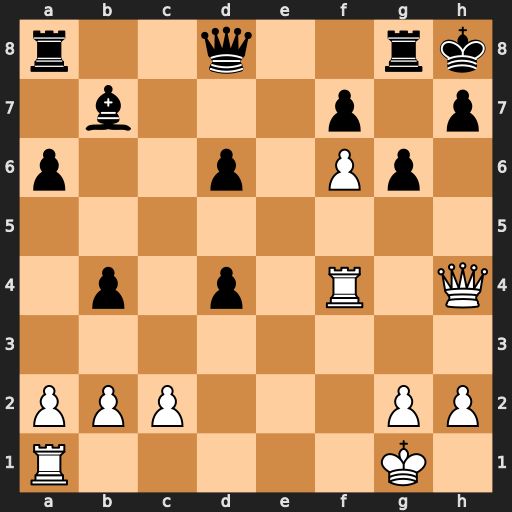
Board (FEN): r2q2rk/1b3p1p/p2p1Pp1/8/1p1p1R1Q/8/PPP3PP/R5K1
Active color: w
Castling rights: -
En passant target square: -
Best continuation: Qxh7+ Kxh7 Rh4#